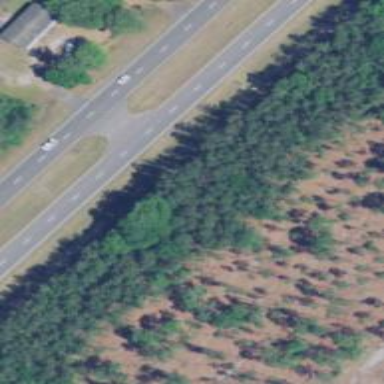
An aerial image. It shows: Trunk link highway.